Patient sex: F
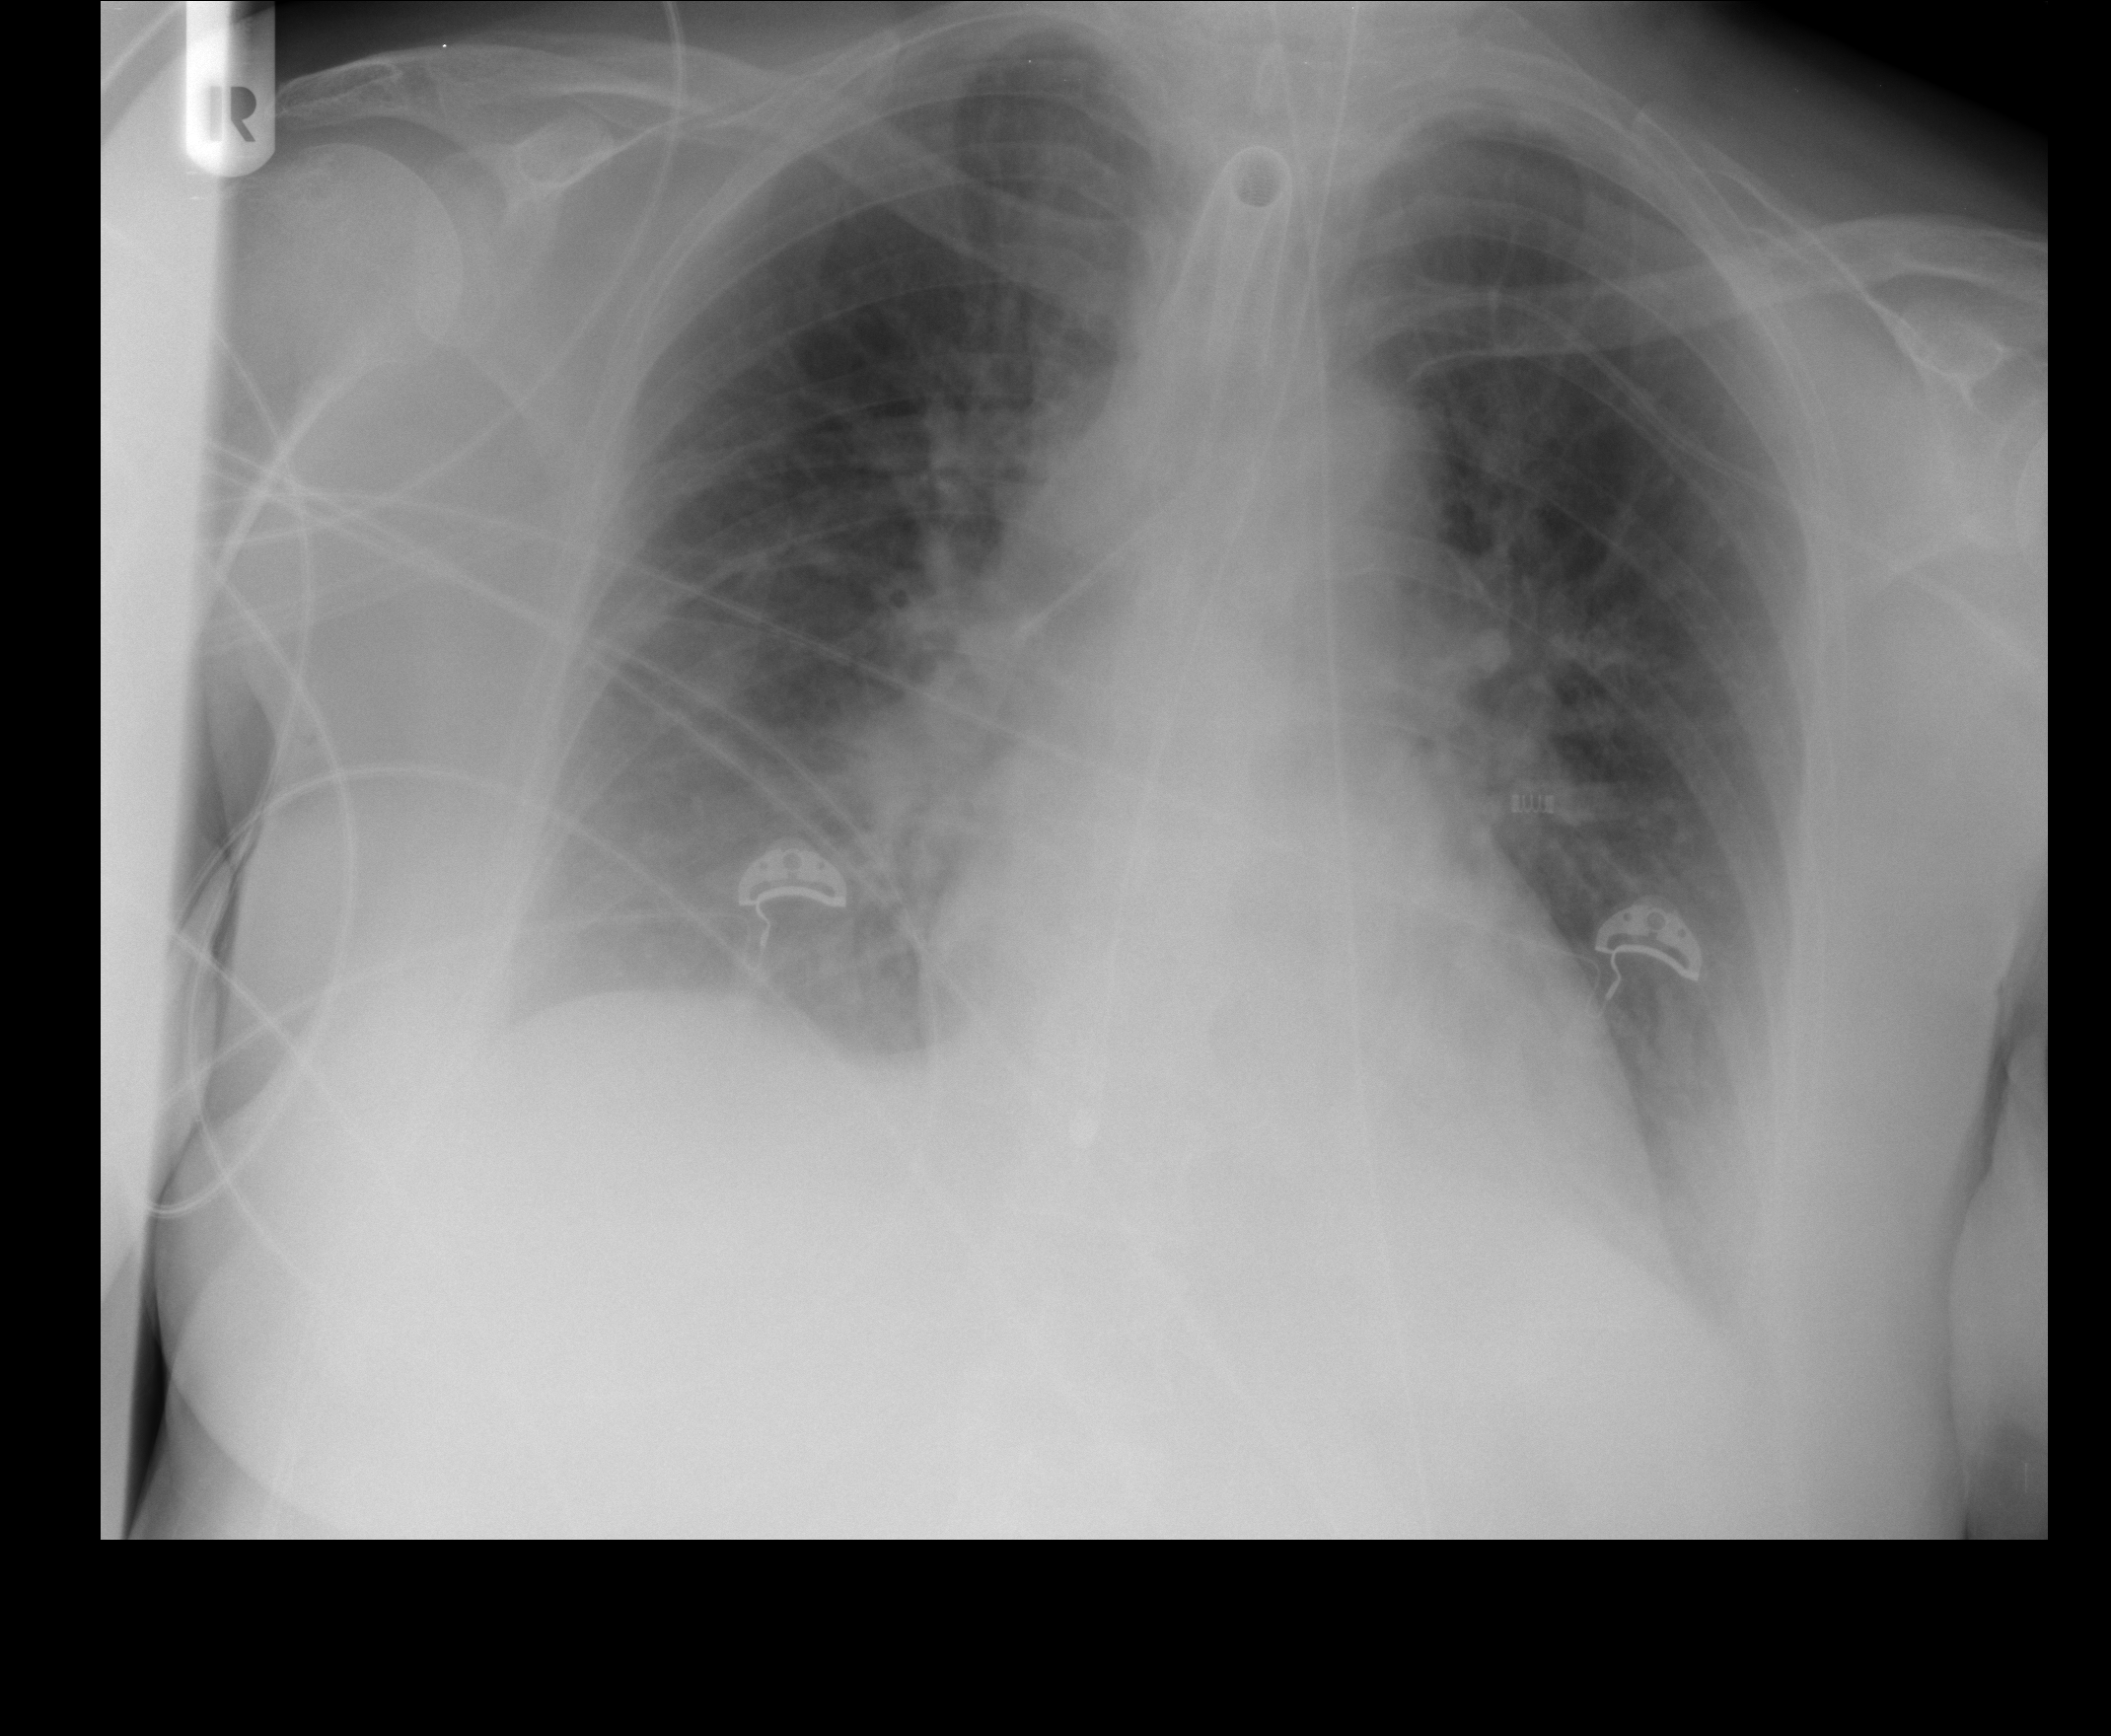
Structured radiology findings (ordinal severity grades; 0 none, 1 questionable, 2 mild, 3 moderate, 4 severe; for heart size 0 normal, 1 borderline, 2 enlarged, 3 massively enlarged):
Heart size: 0
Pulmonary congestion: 2
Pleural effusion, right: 2
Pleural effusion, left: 2
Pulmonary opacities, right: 0
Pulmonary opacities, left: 0
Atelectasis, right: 3
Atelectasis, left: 2